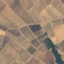
Land use / land cover: PermanentCrop